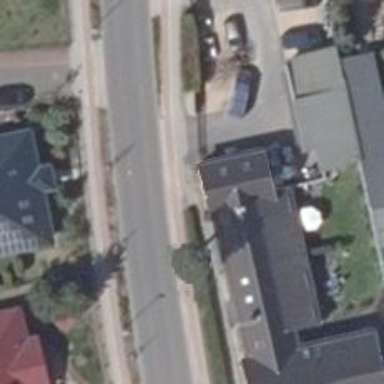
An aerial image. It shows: Sidewalk along the footway.